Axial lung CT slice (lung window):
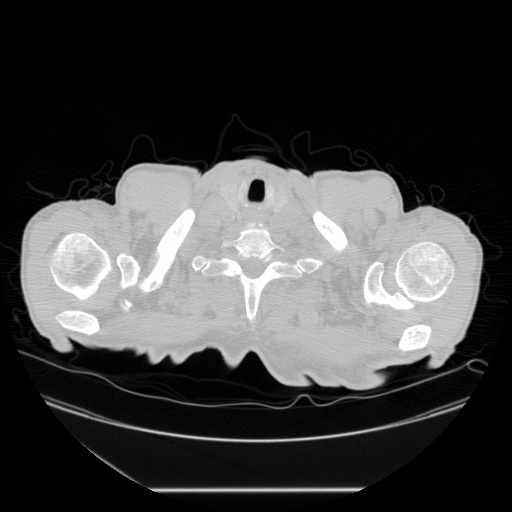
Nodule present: no